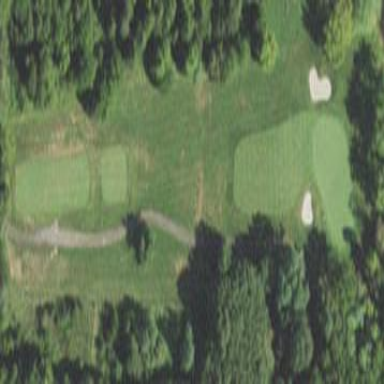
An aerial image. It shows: Area of rough grass used for golf.